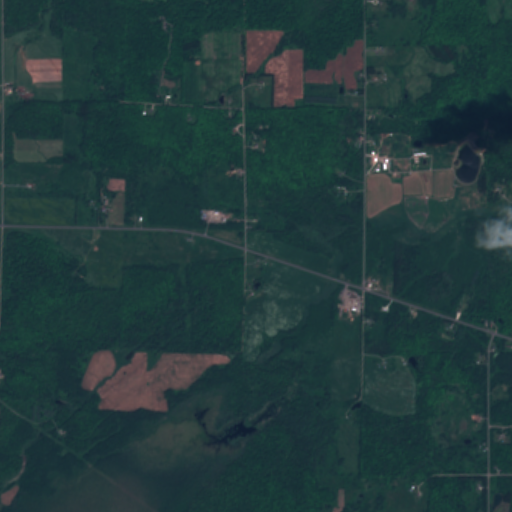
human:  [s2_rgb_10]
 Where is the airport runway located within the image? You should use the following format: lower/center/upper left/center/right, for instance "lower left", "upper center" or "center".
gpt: The airport runway is located in the center left of the image.
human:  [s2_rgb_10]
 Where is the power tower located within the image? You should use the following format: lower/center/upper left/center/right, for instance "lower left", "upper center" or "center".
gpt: The power tower is located in the lower left of the image.
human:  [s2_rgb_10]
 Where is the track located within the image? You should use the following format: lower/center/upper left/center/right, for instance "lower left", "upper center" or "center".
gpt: There is no track in the image.